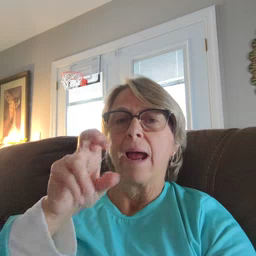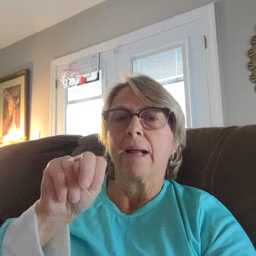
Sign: hen